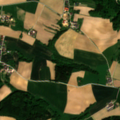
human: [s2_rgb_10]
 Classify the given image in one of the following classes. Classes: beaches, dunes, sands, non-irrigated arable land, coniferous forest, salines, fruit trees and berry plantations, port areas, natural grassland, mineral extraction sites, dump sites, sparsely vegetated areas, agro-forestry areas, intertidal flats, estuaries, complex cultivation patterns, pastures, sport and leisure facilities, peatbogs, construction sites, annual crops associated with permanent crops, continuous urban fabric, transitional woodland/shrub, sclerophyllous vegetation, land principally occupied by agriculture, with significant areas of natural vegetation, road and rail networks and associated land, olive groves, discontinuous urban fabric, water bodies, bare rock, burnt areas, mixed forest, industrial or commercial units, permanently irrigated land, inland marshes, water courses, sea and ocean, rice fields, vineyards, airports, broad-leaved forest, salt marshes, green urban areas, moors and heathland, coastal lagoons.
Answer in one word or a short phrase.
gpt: non-irrigated arable land, complex cultivation patterns, land principally occupied by agriculture, with significant areas of natural vegetation, mixed forest